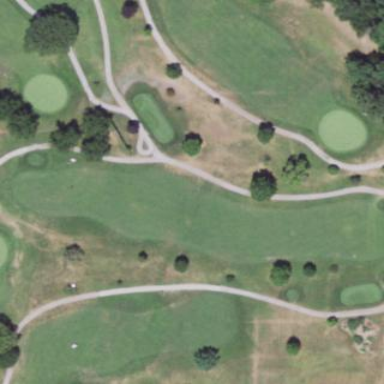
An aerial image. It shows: Golf fairway covered with lush grass.